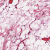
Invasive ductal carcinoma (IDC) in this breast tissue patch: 0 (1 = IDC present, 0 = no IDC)